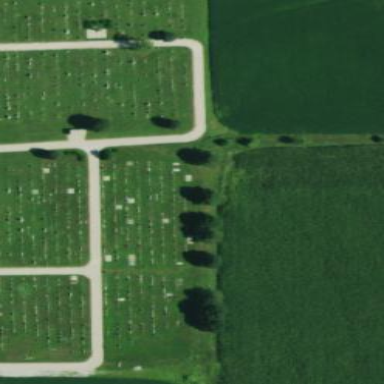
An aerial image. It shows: Cemetery.